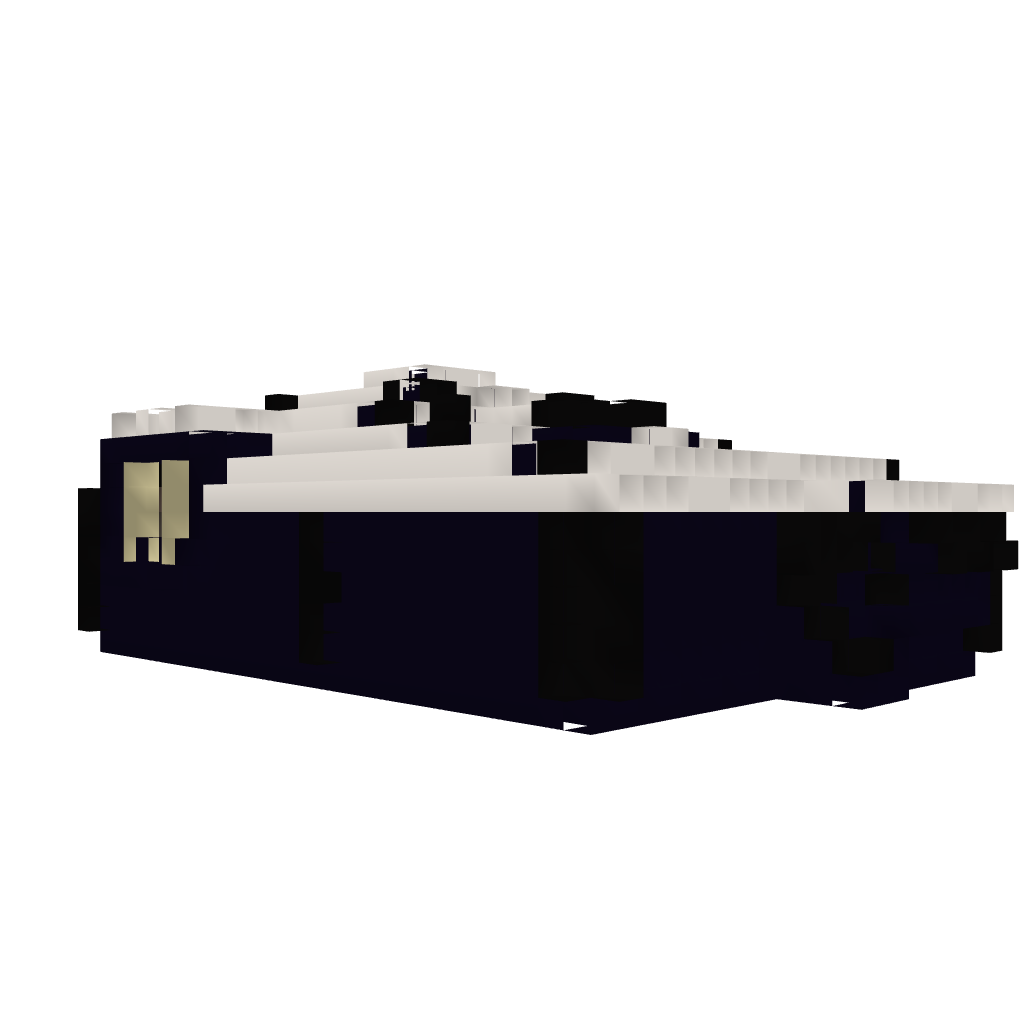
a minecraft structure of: Train Station for the Nether - Automated